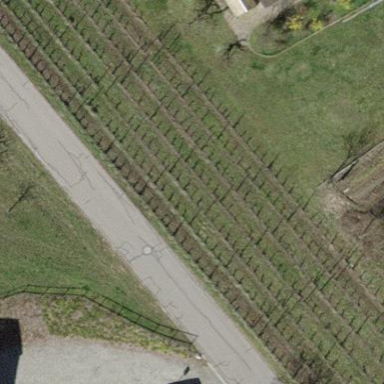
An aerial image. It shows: Beautiful vineyard in the countryside.